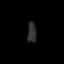
Tissue: lung
Cell type: Endothelial cells
Senescence score: 0.5631
Nuclear area (px): 185
Mean DAPI intensity: 45.881